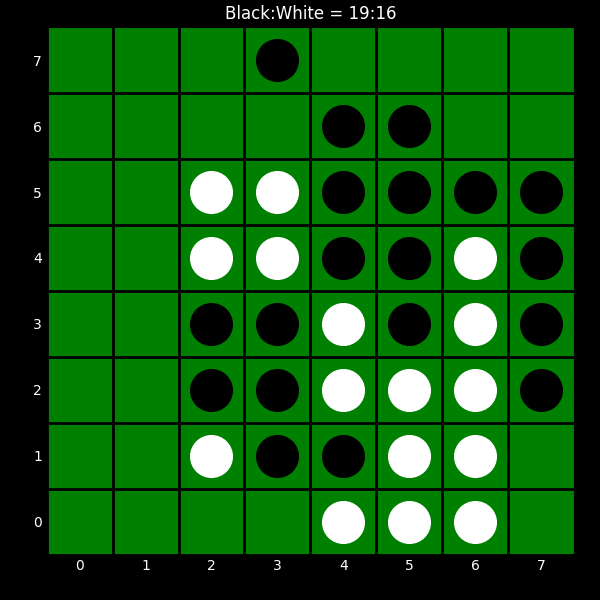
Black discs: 19
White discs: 16